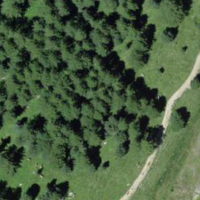
EUNIS habitat code: 31
Species observed at this site:
Hesperia comma